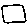
Label: square